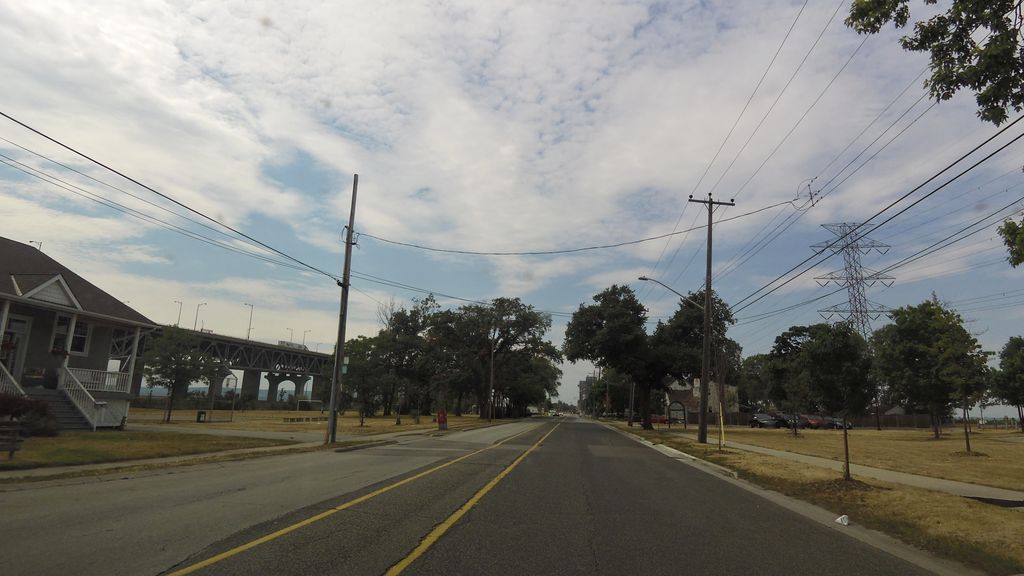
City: hamilton